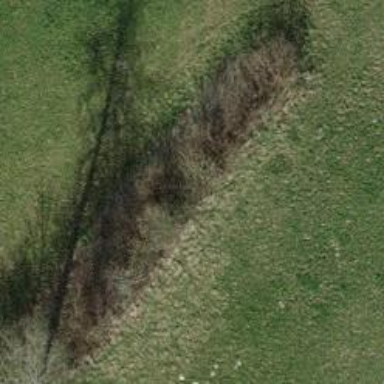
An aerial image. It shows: Single tag "natural: tree."